RGB frame:
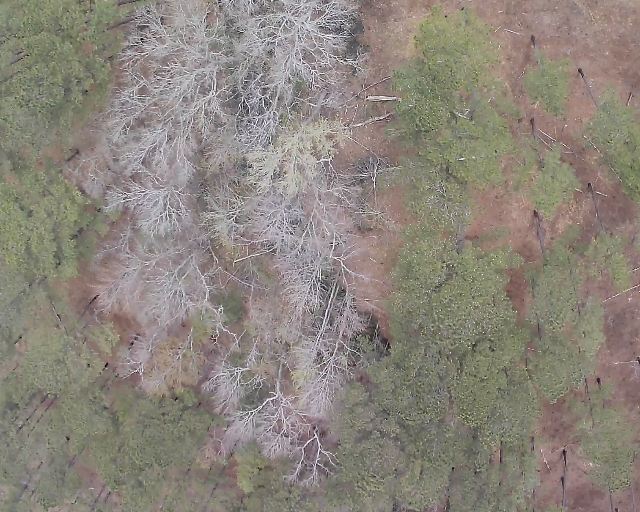
Thermal frame:
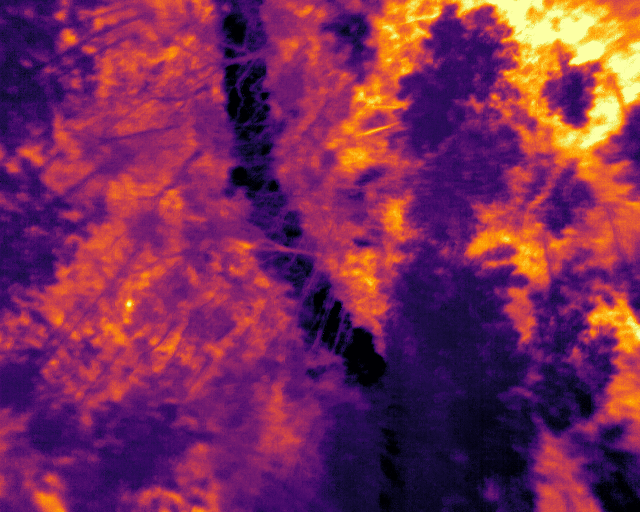
Captured: 2026-02-26 03:06:36
Pixels at or above 80 °C: 0 (fraction of frame: 0)